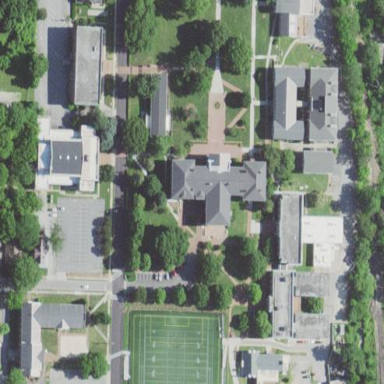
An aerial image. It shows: College or university.